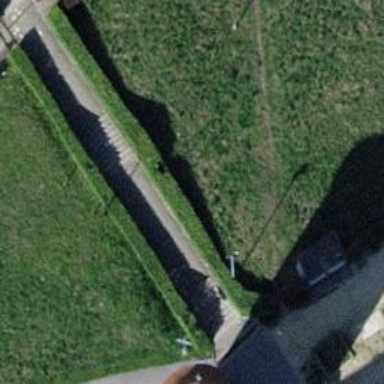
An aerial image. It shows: Hedge acting as barrier.